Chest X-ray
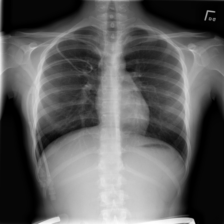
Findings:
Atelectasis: negative
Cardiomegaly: negative
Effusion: negative
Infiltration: negative
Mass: negative
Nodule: negative
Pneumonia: negative
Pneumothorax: negative
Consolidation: negative
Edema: negative
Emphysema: negative
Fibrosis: negative
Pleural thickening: negative
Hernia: negative